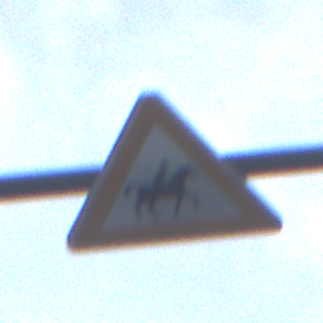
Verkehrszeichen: ReiterLinks
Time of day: SunriseSunset
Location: Outdoor (Urban)
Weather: PartlyCloudy
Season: NotSpecified
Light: Natural